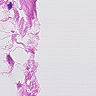
Metastatic tissue present: no